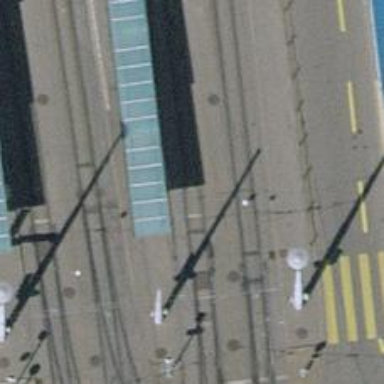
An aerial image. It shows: Tram stop with public transport stop position for trams.